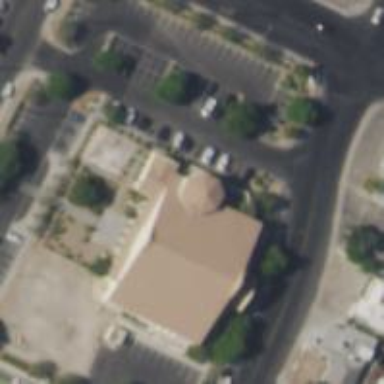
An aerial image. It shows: Beautiful church building.